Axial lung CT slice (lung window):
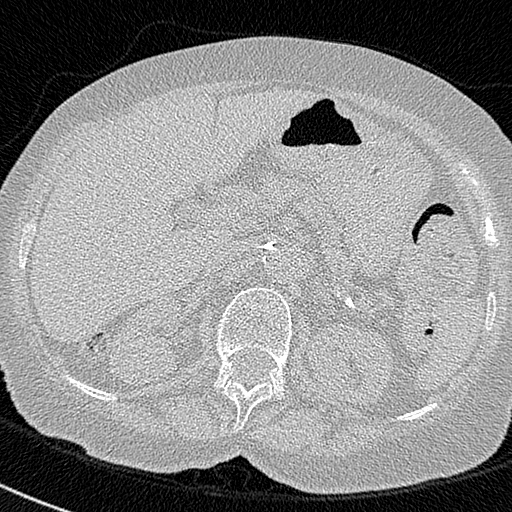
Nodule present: no